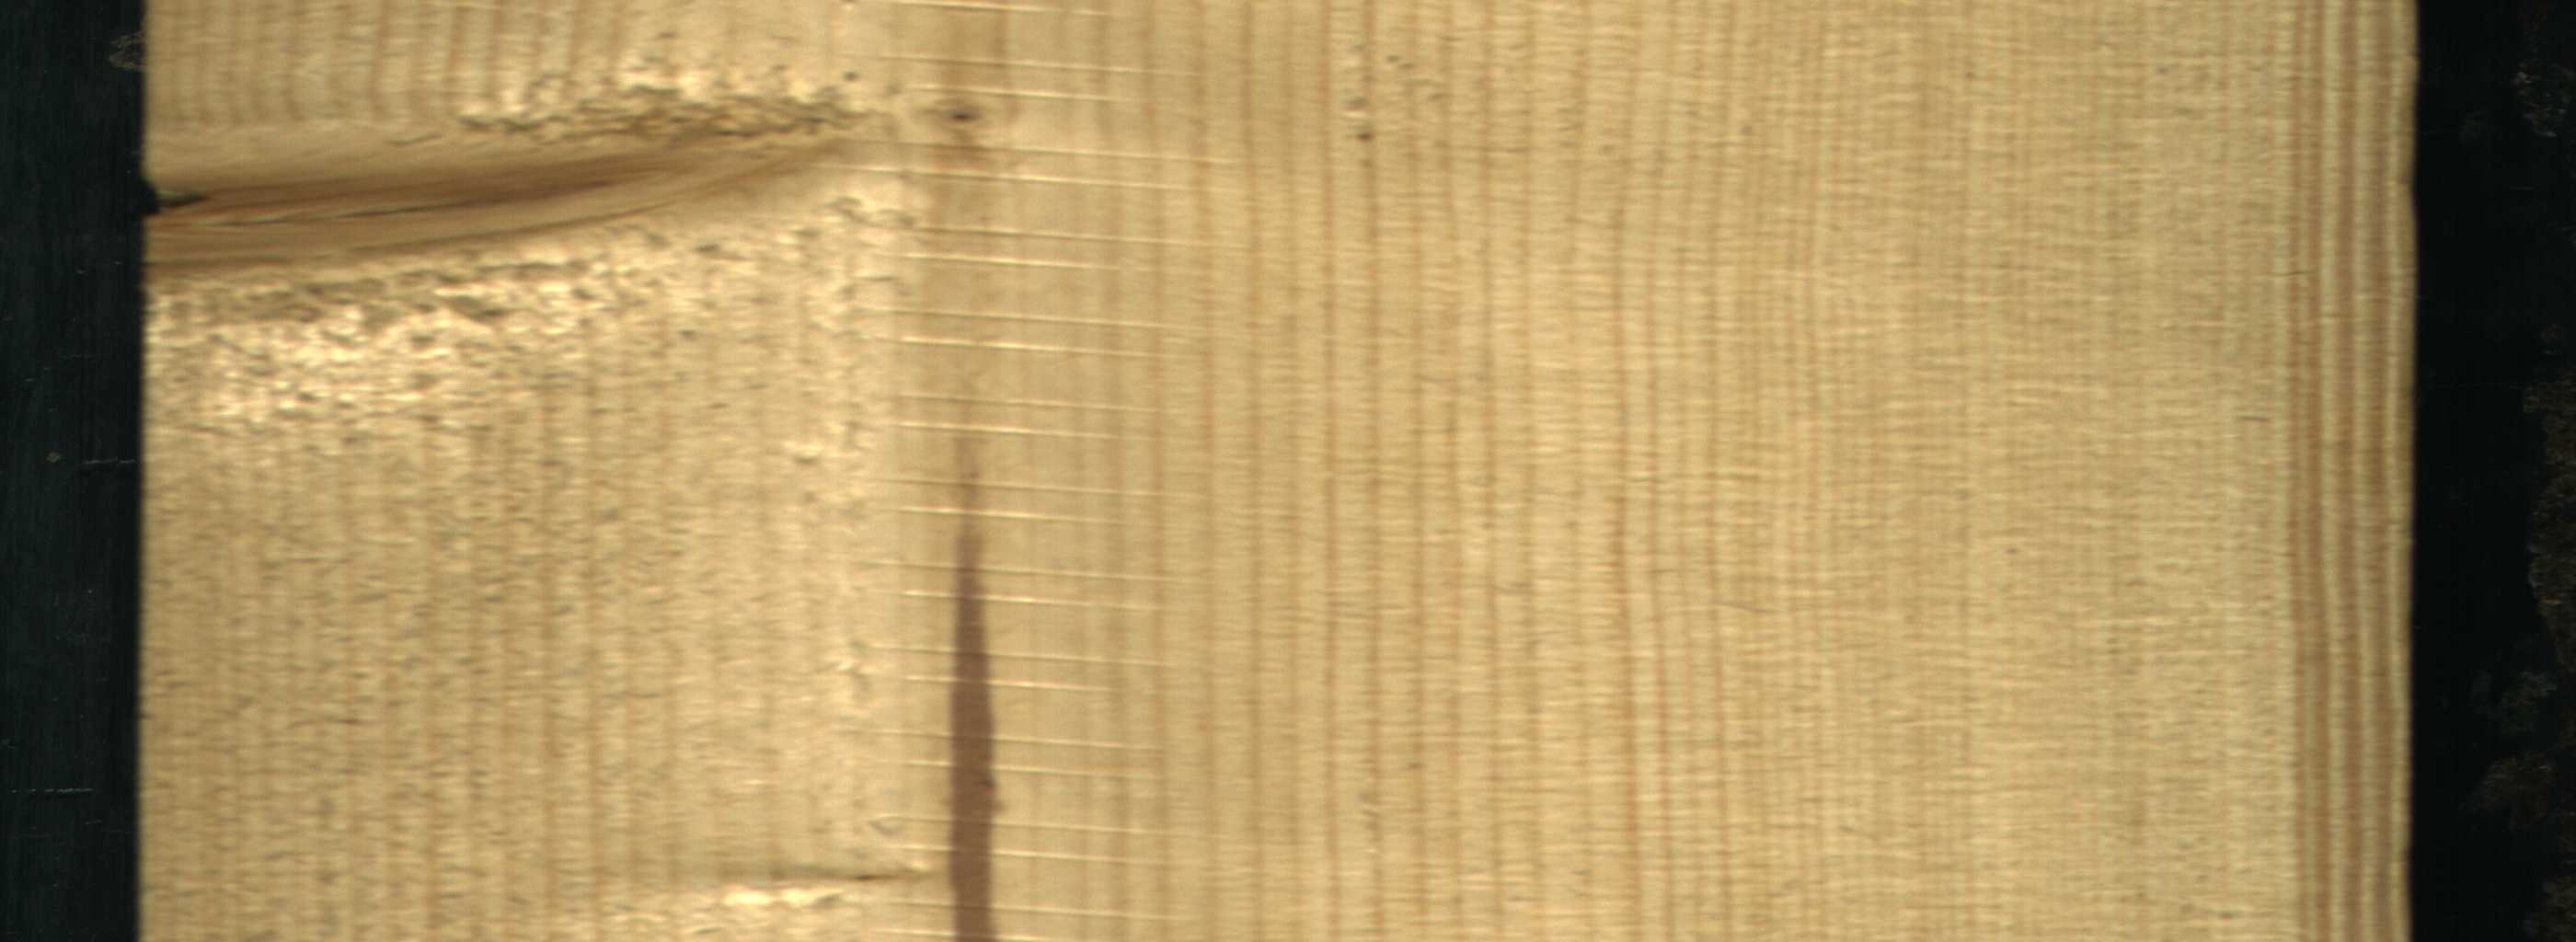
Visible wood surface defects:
Marrow
Live_Knot
Live_Knot
Live_Knot